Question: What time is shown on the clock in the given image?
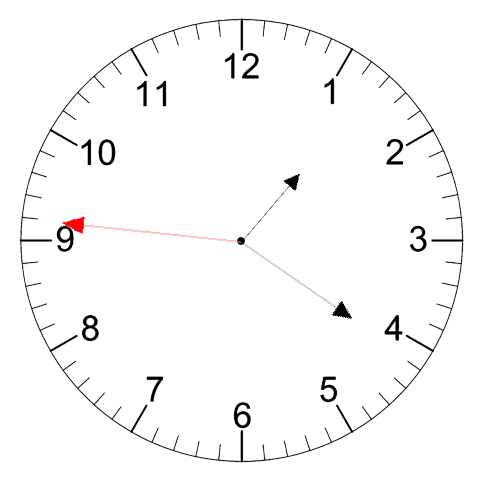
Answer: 01:20:46